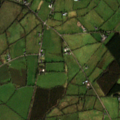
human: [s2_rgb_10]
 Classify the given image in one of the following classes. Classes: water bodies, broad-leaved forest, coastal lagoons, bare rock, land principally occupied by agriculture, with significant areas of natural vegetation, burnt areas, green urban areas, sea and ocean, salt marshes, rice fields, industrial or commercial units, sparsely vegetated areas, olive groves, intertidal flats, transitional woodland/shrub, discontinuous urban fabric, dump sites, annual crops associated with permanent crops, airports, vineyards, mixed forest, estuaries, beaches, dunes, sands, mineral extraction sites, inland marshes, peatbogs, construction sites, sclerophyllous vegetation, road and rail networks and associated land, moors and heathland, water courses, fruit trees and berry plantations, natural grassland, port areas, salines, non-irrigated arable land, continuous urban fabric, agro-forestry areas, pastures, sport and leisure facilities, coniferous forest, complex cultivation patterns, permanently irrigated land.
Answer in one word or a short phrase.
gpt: pastures, transitional woodland/shrub